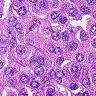
Metastatic tissue present: yes